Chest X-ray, PA view. Patient: 55 years old, sex F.
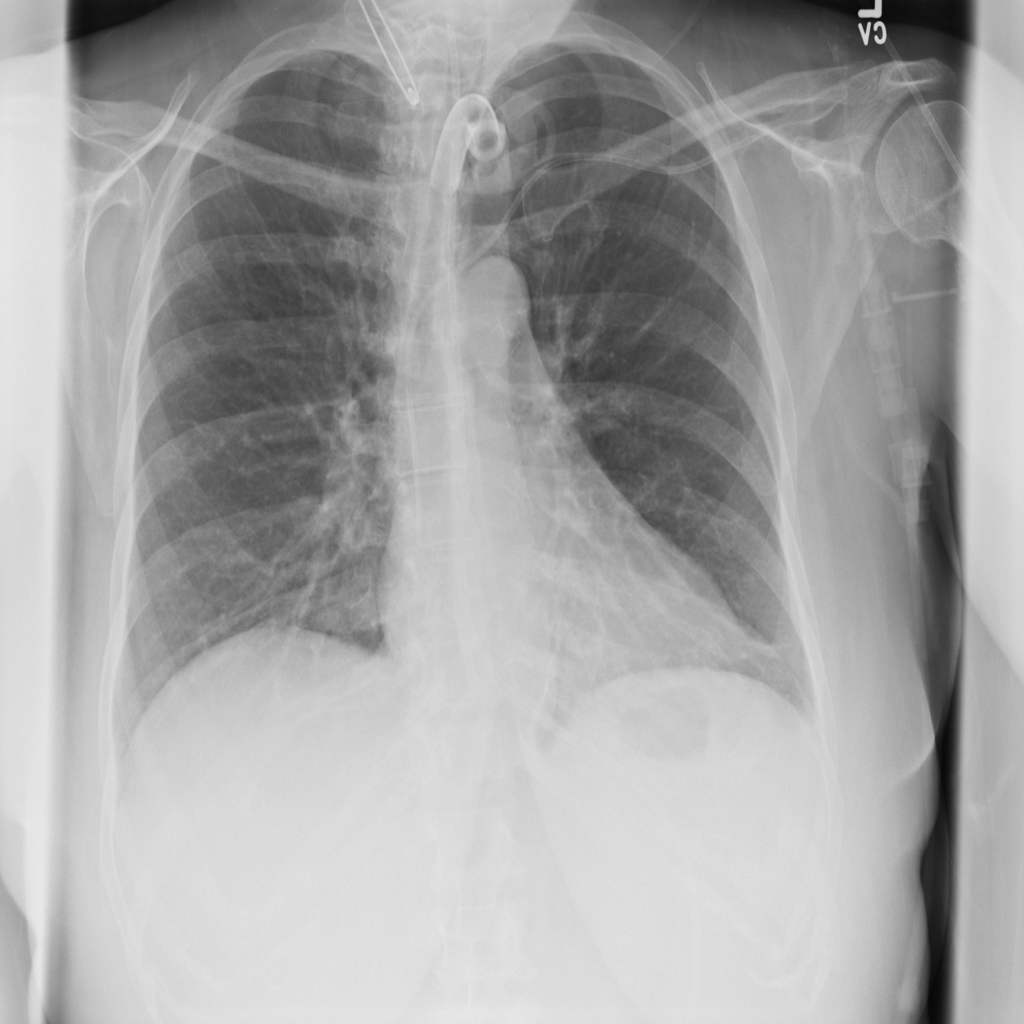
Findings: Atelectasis